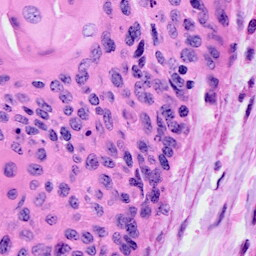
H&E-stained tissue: Cervix